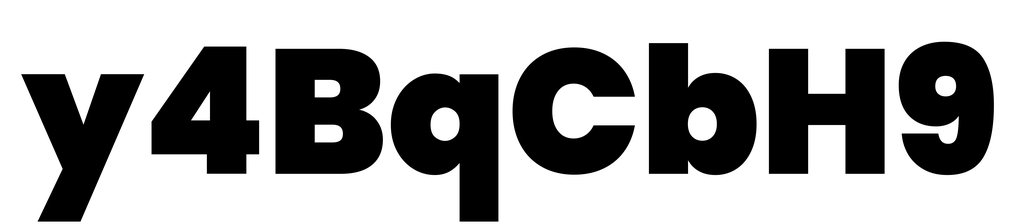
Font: Poppins-Black